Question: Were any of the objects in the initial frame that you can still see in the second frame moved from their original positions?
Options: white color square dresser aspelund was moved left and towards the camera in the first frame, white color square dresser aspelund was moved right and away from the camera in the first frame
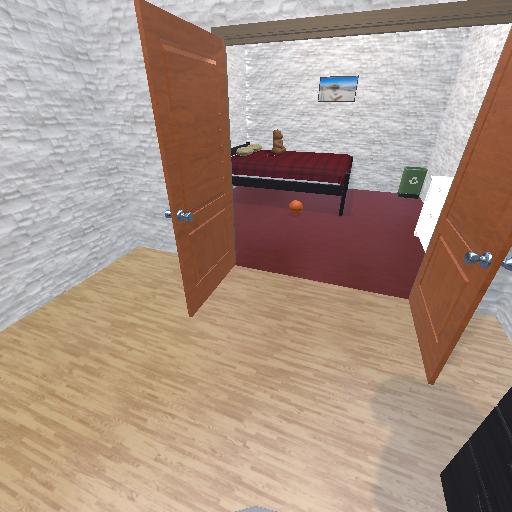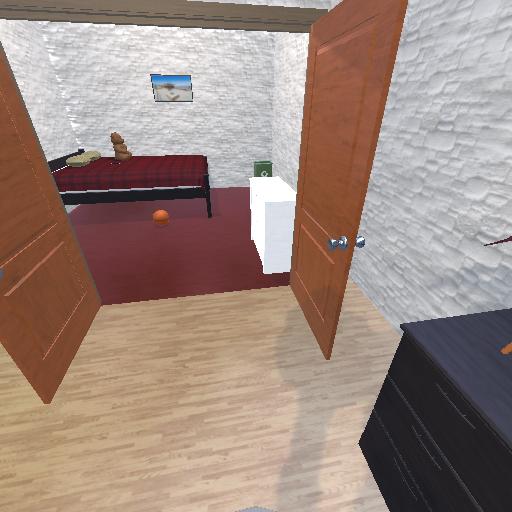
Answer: white color square dresser aspelund was moved left and towards the camera in the first frame